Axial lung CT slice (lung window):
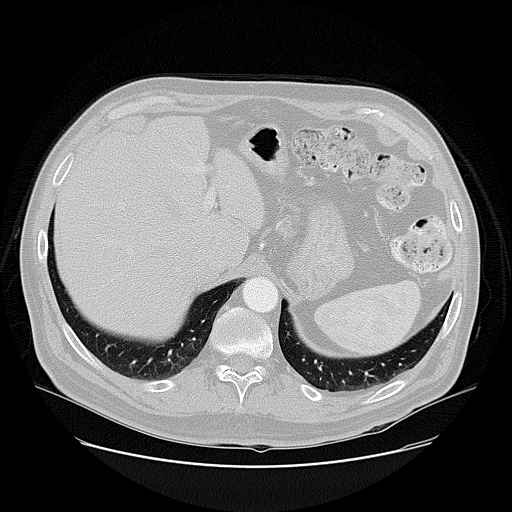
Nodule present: no